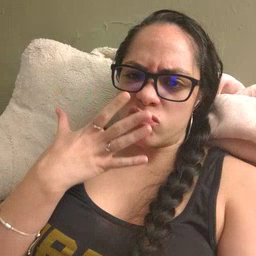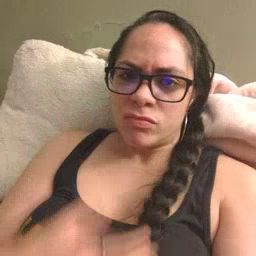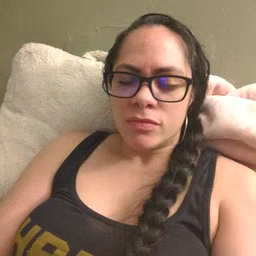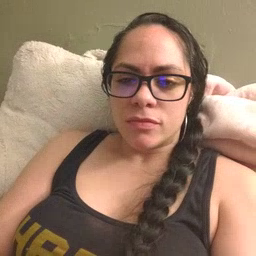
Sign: sad